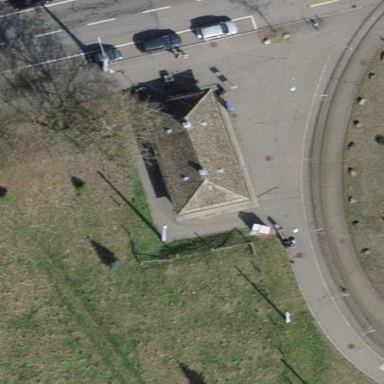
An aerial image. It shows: Service building with hipped roof.